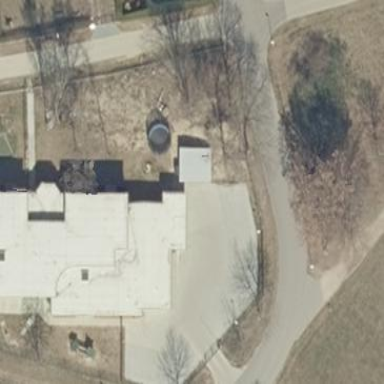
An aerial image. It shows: Kindergarten building.